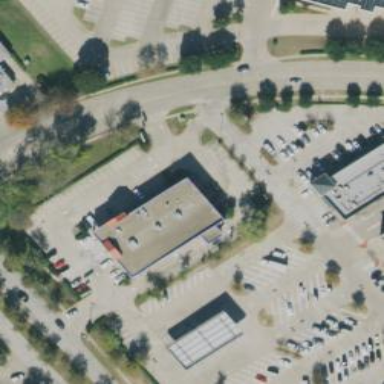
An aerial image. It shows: Pharmacy providing healthcare services.